Chest X-ray:
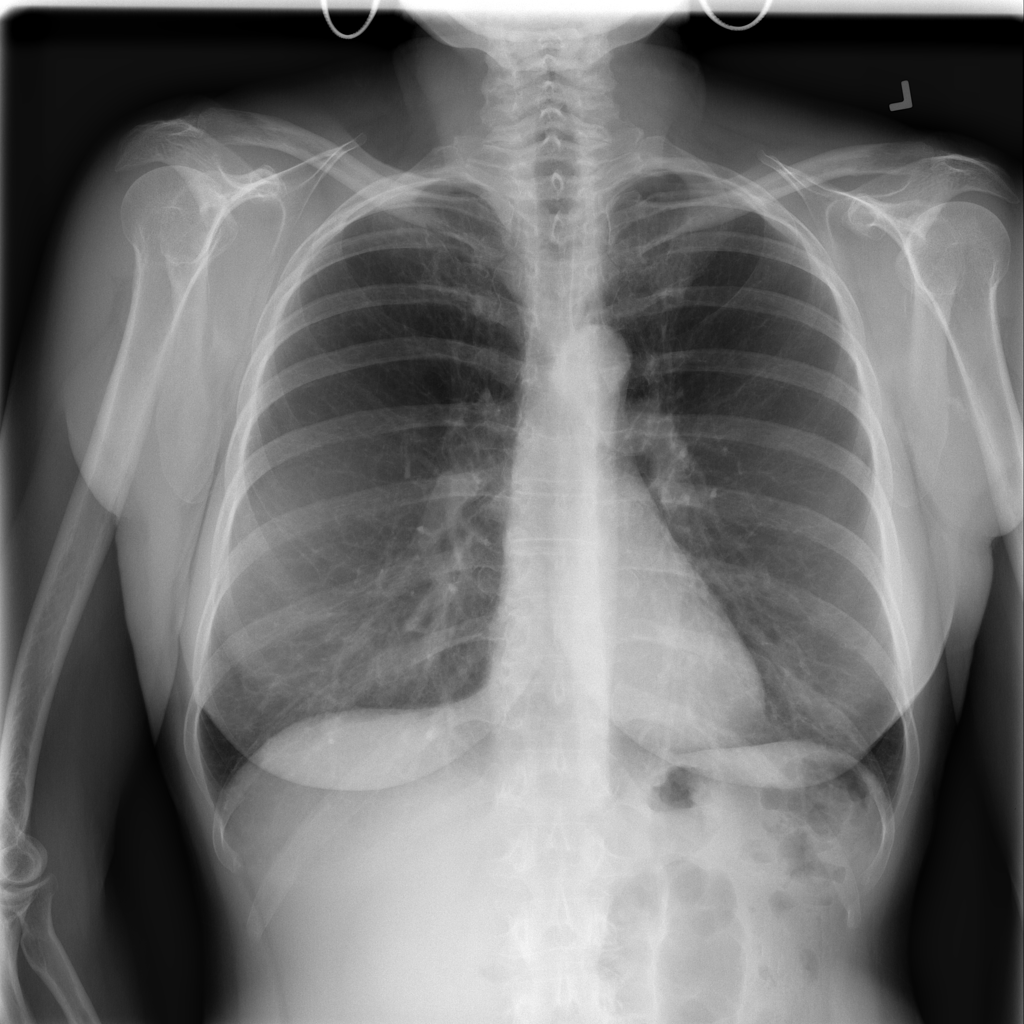
No abnormal finding: yes